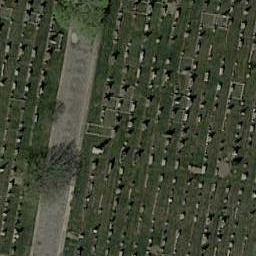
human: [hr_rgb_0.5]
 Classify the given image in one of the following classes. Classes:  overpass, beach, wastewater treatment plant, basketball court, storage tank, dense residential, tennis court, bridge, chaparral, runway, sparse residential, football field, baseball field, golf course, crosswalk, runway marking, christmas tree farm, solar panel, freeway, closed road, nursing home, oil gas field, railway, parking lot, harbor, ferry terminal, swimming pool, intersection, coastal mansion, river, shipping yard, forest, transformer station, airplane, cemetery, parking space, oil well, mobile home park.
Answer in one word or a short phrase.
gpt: cemetery